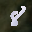
Label: 8